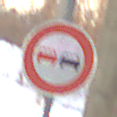
Verkehrszeichen: Ueberholverbot
Umgebung: Roofed, Suburban
Tageszeit: MorningAfternoon
Wetter: PartlyCloudy
Licht: Natural
Jahreszeit: Winter
Kontrast: LowContrast